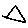
Label: triangle